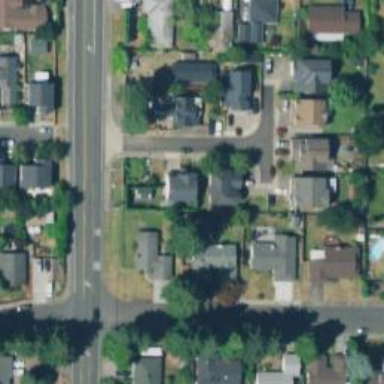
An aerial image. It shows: Single-family residential area.